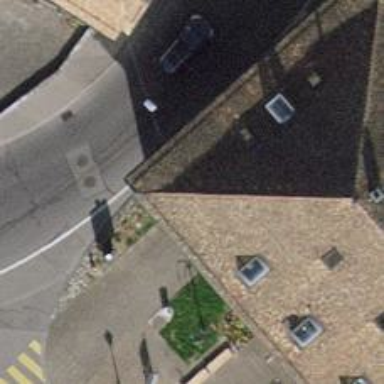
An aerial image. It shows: Bicycle parking area with wall loops.